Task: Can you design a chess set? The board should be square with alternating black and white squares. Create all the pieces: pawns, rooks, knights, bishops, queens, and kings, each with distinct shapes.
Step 4325:
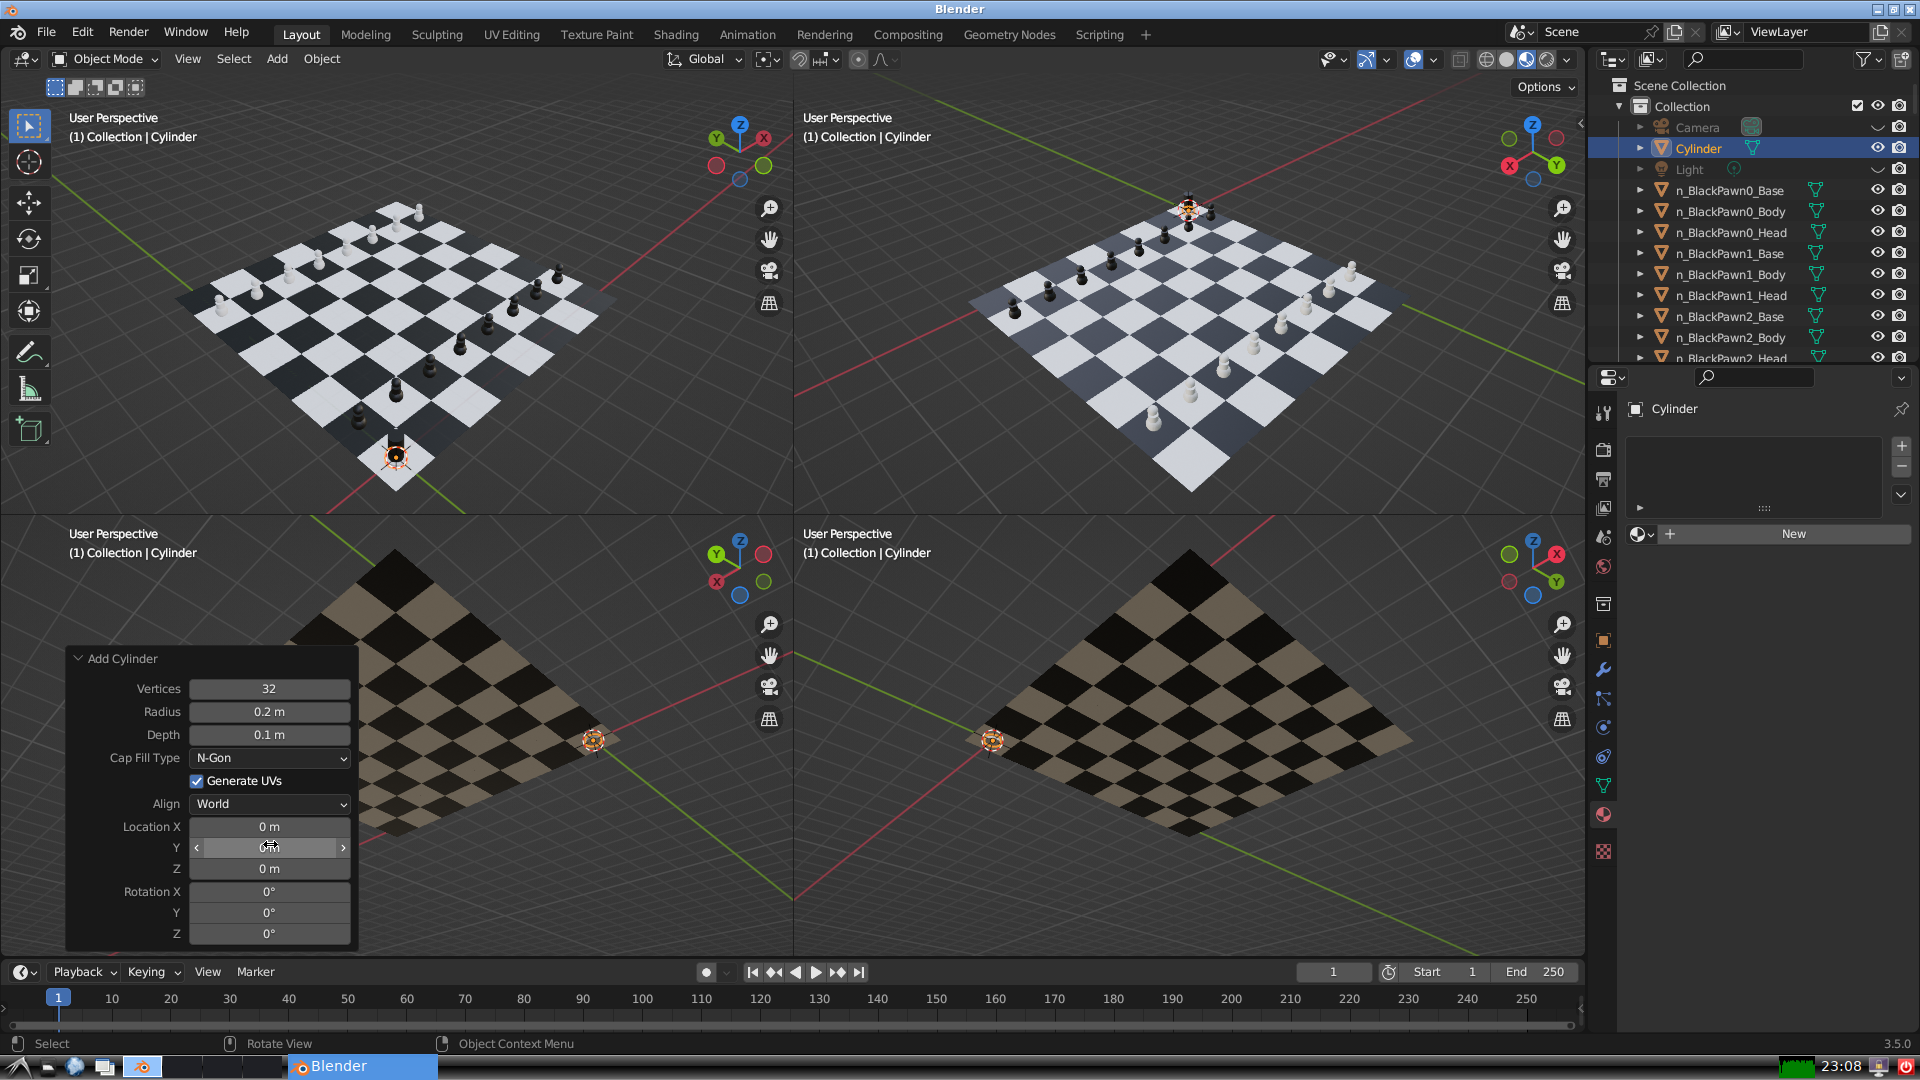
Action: {"mouse_move": [270, 868]}